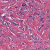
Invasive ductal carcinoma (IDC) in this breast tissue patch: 1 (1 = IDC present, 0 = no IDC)